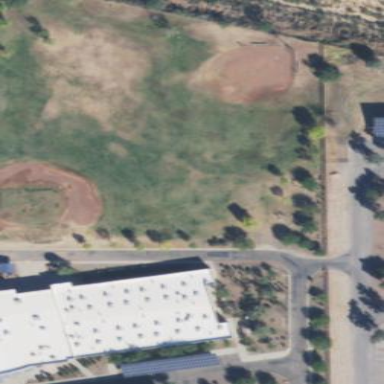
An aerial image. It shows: Baseball pitch for leisure land.